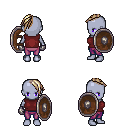
a pixel art fantasy rpg character, female body template, dark elf, purple skin, maroon sleeveless shirt, magenta pants, white blonde long mohawk hairstyle, metal gloves, shield, four views (front, back, left, right), 2x2 character sprite sheet, small pixel art, hard edges, no anti-aliasing